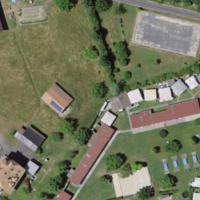
EUNIS habitat code: 54
Species observed at this site:
Sylvia atricapilla